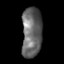
Tissue: skin
Cell type: Epithelial cells
Senescence score: 0.2754
Nuclear area (px): 980
Mean DAPI intensity: 103.935